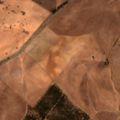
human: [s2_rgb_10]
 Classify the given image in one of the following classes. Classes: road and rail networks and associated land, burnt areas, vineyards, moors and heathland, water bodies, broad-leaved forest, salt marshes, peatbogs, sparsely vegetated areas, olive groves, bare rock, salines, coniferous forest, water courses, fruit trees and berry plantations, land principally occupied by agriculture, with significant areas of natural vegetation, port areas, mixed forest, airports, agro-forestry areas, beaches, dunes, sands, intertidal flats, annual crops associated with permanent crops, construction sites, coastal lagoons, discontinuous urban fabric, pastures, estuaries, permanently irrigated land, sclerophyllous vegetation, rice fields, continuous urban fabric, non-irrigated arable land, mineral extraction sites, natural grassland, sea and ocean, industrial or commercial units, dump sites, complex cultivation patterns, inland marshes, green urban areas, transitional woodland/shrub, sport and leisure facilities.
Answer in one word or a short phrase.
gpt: non-irrigated arable land, transitional woodland/shrub